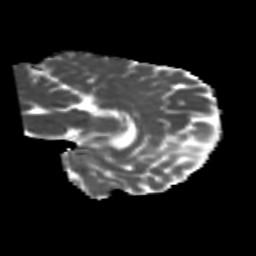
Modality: MD
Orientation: sagittal
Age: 29
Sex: female
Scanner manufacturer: siemens
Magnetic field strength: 3 T
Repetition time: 1.8 s
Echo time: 0.07 s